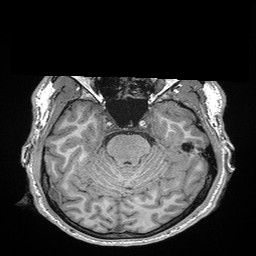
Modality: T1w
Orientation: coronal
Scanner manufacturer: siemens
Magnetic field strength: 3 T
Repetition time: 2.3 s
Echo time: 0.00298 s